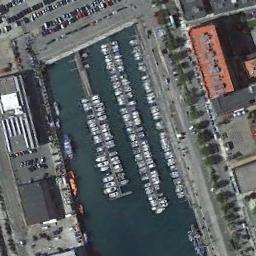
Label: harbor